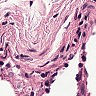
Metastatic tissue present: no